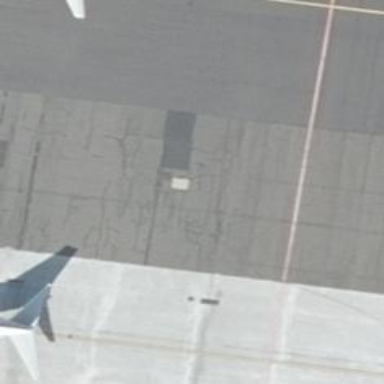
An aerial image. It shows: Parking position at the airport on concrete surface.